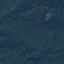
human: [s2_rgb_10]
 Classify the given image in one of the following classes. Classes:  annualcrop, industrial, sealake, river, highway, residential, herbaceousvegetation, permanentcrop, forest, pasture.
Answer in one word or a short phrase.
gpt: Forest